Question: Hi all I am developing an app.I want to show a table view with a header view.When i navigate from Root view to Next view(tableview) which is as shown below.But my question is when i passes some text from root view to Next view(table view) as a header to next view it shows like the following in appropriate format.i need solution for this to show some better format.Following code that i used for this.
'''
- (UIView *)tableView:(UITableView *)tableView viewForHeaderInSection:(NSInteger)section
{
/* NSString *str_header1;
str_header1=[[NSString alloc]initWithString:@"Heading : "];
str_header1=[str_header1 stringByAppendingFormat:str_code1];
str_header1=[str_header1 stringByAppendingFormat:@" - "];
str_header1=[str_header1 stringByAppendingFormat:str_header]; */
// Create label with section title
UILabel *tmpTitleLabel = [[UILabel alloc] initWithFrame:CGRectMake(10, 15, 300, 20)];
UILabel *titleLabel = tmpTitleLabel;
titleLabel.font = [UIFont boldSystemFontOfSize:12];
titleLabel.numberOfLines = 0;
titleLabel.textColor = [UIColor colorWithRed:0.30 green:0.34 blue:0.42 alpha:1.0];
titleLabel.shadowColor = [UIColor whiteColor];
titleLabel.shadowOffset = CGSizeMake(0.0, 1.0);
titleLabel.backgroundColor=[UIColor clearColor];
titleLabel.lineBreakMode = UILineBreakModeWordWrap;
titleLabel.text = str_combine;
//Calculate the expected size based on the font and linebreak mode of label
CGSize maximumLabelSize = CGSizeMake(300,9999);
expectedLabelSize= [str_combine sizeWithFont:titleLabel.font constrainedToSize:maximumLabelSize lineBreakMode:titleLabel.lineBreakMode];
//Adjust the label the the new height
CGRect newFrame = titleLabel.frame;
newFrame.size.height = expectedLabelSize.height;
titleLabel.frame = newFrame;
// Create header view and add label as a subview
UIView *view = [[UIView alloc] initWithFrame:CGRectMake(10, 0, 320, expectedLabelSize.height+30)];
[view addSubview:titleLabel];
return view;
'''
}
'''
- (CGFloat)tableView:(UITableView *)tableView heightForHeaderInSection: (NSInteger)section
{
return expectedLabelSize.height+30;
}
'''
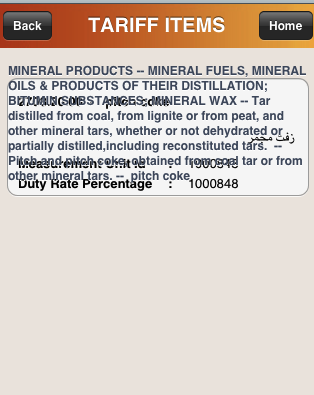
Answer: Your code assumes that '-tableView:viewForHeaderInSection:' is always called before '-tableView:heightForHeaderInSection:' but that is not the case. You could move the size calculation to '-tableView:heightForHeaderInSection:' to fix that.
Even better, as you seem to use only one table header view: There is a property on 'UITableView' called 'tableHeaderView' which you can use. Rename your method '- (UIView *)tableView:(UITableView *)tableView viewForHeaderInSection:(NSInteger)section' to '-(UIView *)headerView', delete the method '-tableView:heightForHeaderInSection:' and add the following line at the end of the view controller's '-viewDidLoad' method:
'''
self.tableView.tableHeaderView = [self headerView];
'''